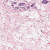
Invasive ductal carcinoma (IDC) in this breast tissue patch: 0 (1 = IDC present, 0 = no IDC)